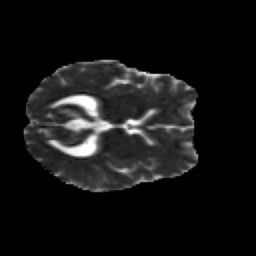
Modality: MD
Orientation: axial
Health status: healthy
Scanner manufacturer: siemens
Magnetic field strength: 3 T
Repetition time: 12 s
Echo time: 0.092 s